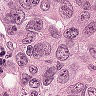
Metastatic tissue present: yes